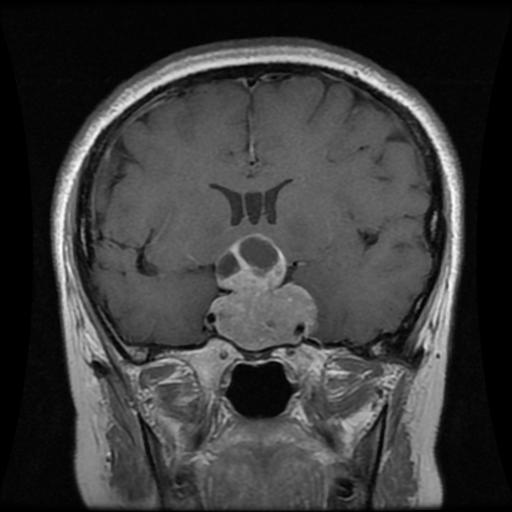
Label: pituitary